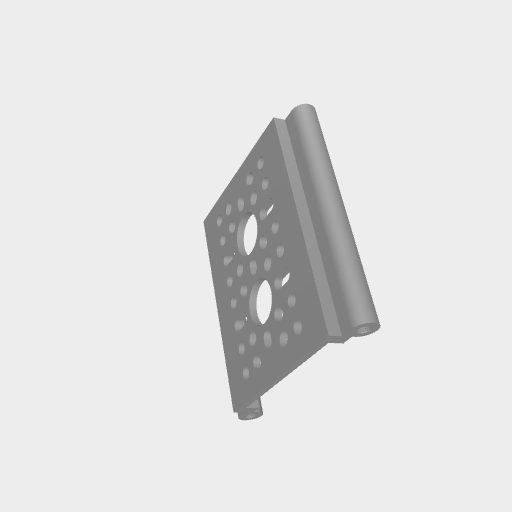
Part: RailChannel2H